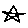
Label: star